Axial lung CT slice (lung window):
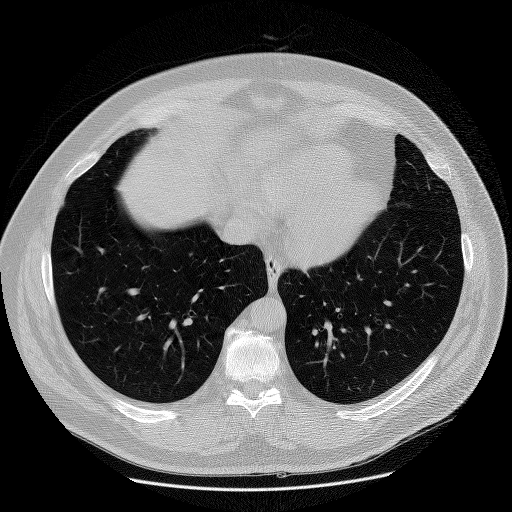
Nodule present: no